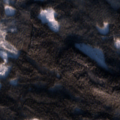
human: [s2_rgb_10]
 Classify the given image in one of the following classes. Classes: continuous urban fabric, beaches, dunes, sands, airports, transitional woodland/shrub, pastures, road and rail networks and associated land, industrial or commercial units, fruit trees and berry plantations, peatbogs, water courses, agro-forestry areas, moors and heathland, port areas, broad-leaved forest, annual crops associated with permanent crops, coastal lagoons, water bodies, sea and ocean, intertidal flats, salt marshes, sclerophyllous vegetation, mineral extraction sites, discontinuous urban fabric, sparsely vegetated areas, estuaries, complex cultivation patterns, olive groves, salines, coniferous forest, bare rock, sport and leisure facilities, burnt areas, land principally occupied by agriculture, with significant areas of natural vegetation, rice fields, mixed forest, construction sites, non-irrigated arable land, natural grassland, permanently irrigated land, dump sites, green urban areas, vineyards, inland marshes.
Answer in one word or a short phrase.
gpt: coniferous forest, mixed forest, transitional woodland/shrub, water bodies